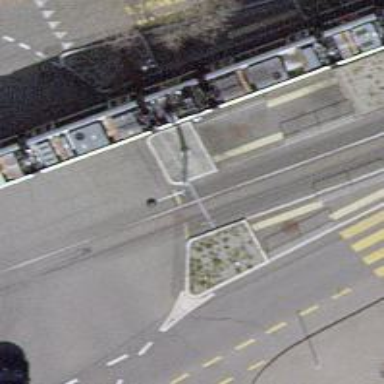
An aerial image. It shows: Kerb barrier.